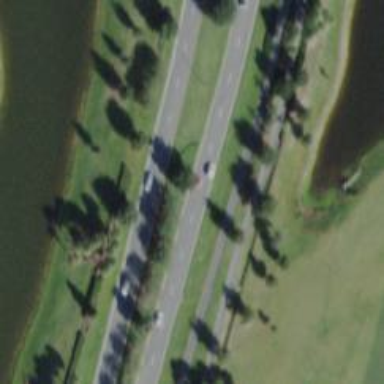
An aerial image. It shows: Path for golf carts.